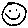
Label: smiley face